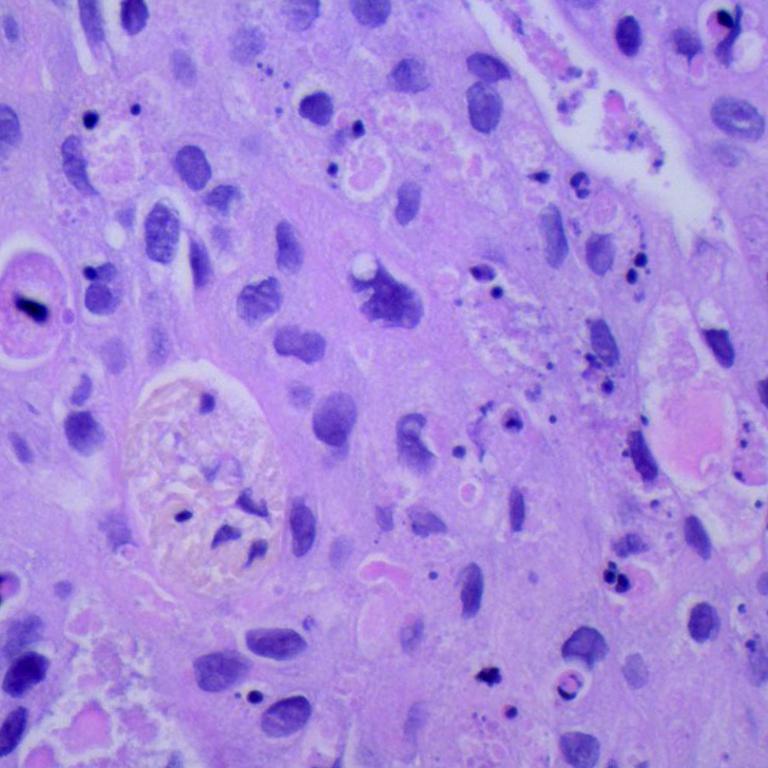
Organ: lung
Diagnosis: squamous carcinomas